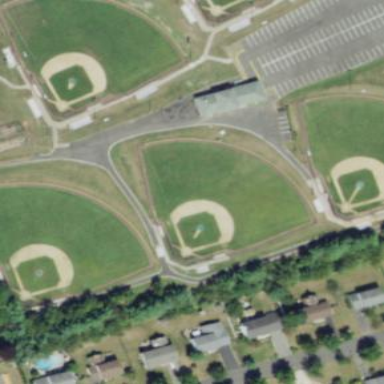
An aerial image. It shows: Baseball pitch for leisure land.